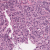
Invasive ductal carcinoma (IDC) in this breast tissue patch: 1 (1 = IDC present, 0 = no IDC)